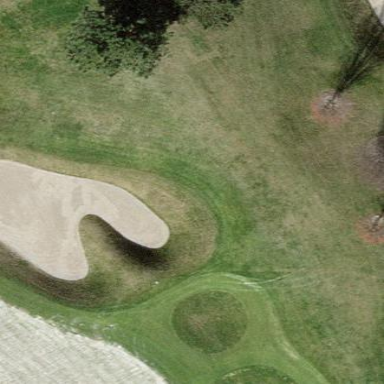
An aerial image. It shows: Sandy area is golf bunker.